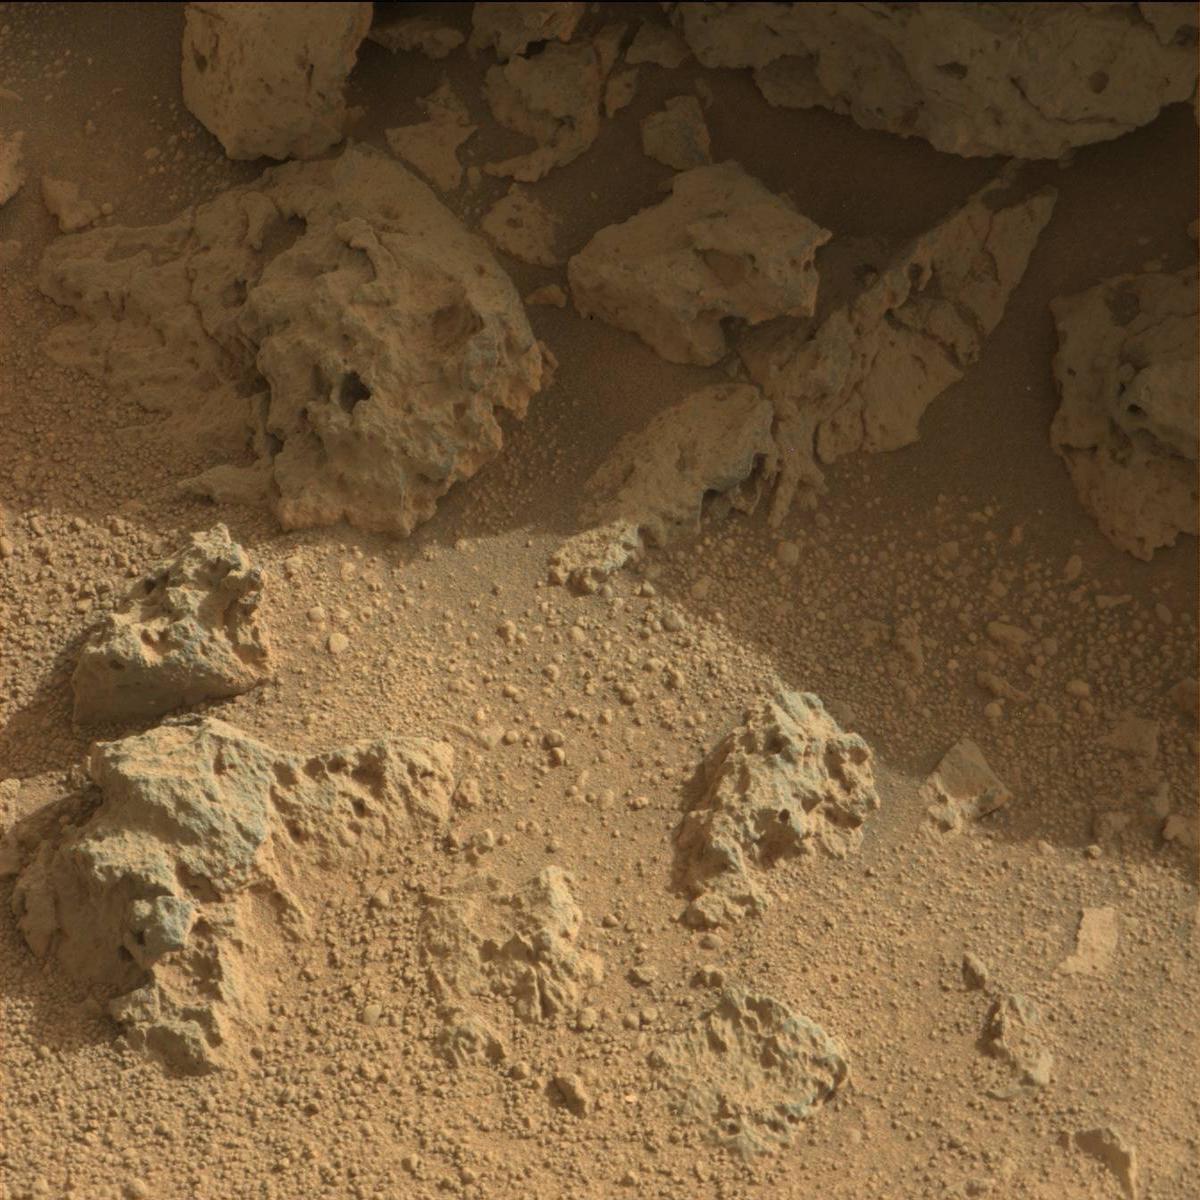
Terrain classes present: Bedrock, Rock, Sand / Soil